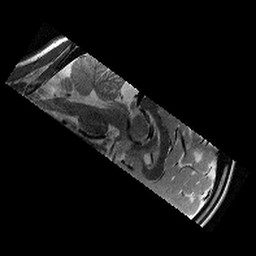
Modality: T2w
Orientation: sagittal
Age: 12
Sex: male
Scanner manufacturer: siemens
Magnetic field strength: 3 T
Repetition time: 8.46 s
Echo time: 0.067 s